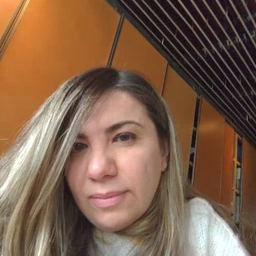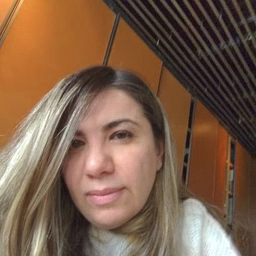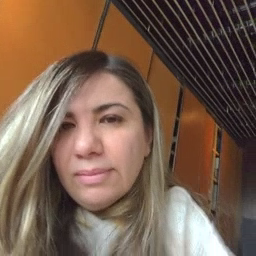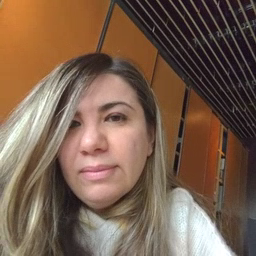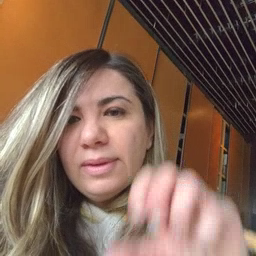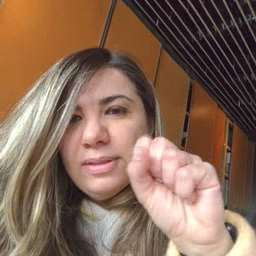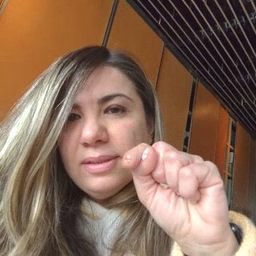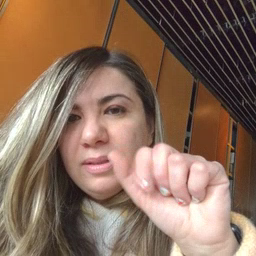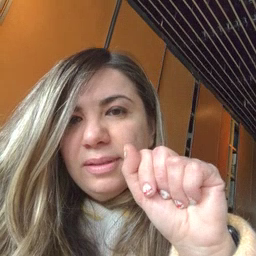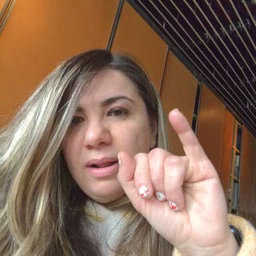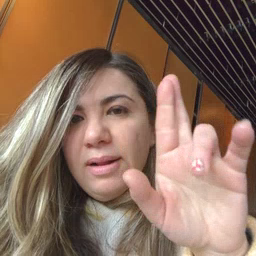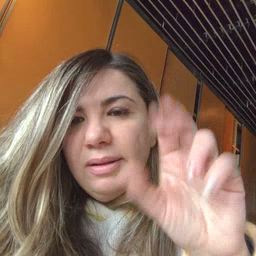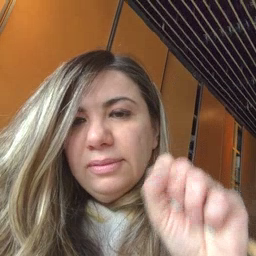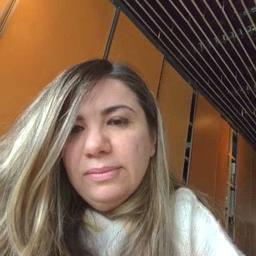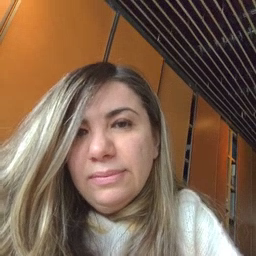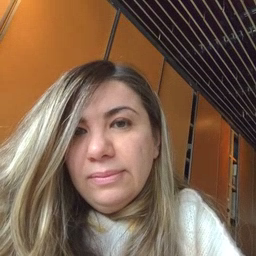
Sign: stairs